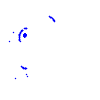
Particle: proton